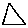
Label: triangle